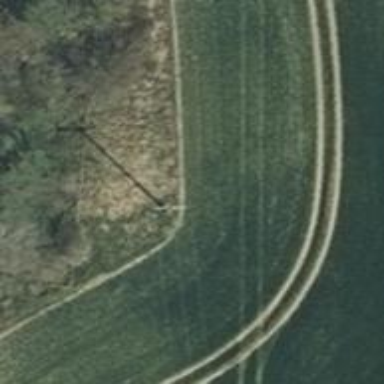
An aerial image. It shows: Power pole.